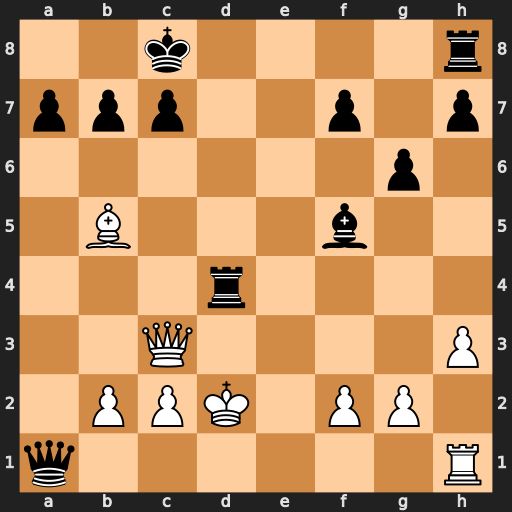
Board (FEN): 2k4r/ppp2p1p/6p1/1B3b2/3r4/2Q4P/1PPK1PP1/q6R
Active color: w
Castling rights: -
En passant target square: -
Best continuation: Qxd4 Qa5+ b4 Qxb5 Qxh8+